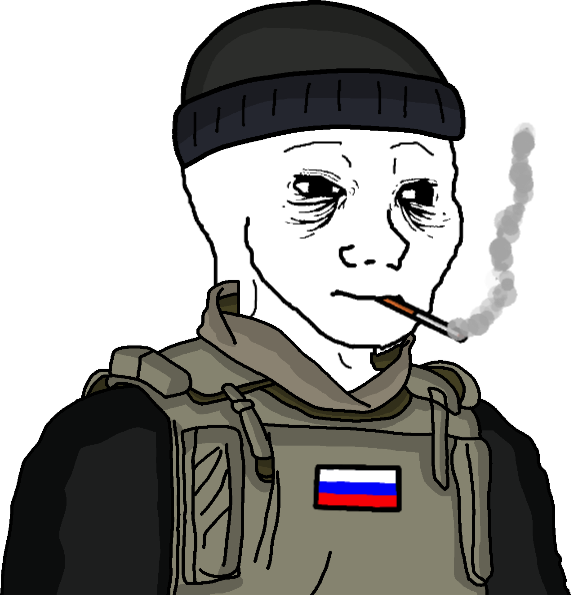
Label: 5_Doomer